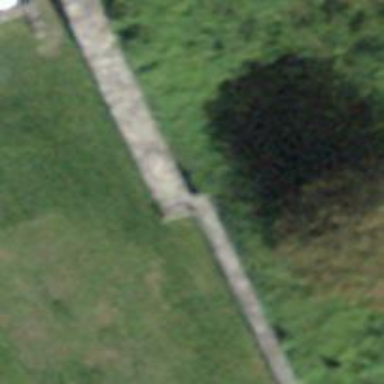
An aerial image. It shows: Retaining wall.